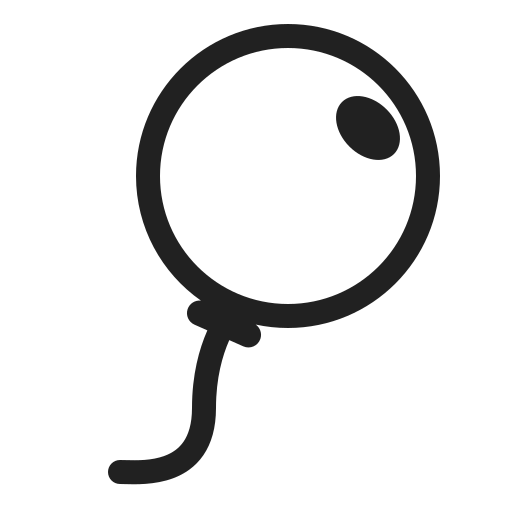
balloon high contrast